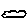
Label: cloud